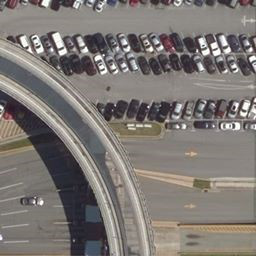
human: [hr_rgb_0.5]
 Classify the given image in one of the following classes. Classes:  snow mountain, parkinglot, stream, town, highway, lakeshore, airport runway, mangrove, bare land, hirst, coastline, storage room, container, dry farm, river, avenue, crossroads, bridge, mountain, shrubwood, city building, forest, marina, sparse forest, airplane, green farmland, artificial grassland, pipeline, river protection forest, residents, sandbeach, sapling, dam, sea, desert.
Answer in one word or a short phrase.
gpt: parkinglot